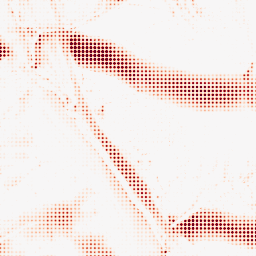
Category: morphological
Decomposition family: morphological_ellipse
Decomposition parameters: operation: opening
width: 50
height: 20
Upsampling method: sinc_hamming
Upsampling parameters: scale: 8
kernel_size: 4
Upsampling scale: 8